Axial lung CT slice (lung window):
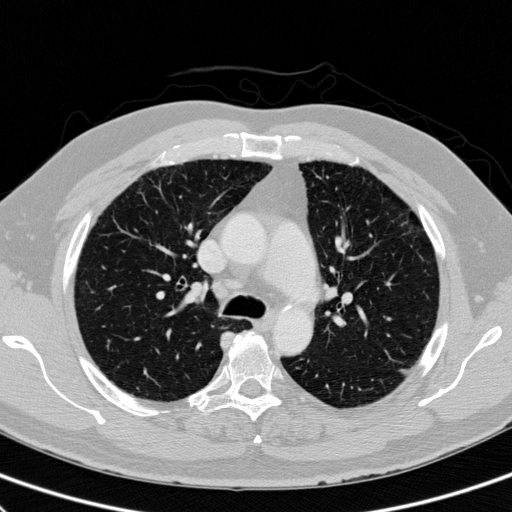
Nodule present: no